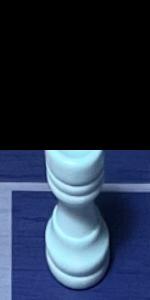
Label: Rook_White